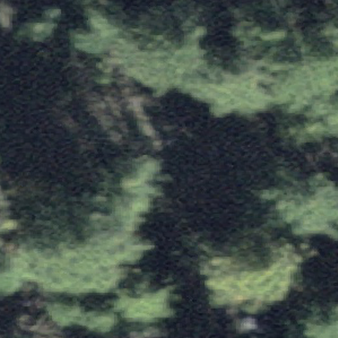
Label: other